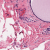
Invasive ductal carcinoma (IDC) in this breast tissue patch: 0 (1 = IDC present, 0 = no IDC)